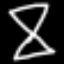
Label: hourglass